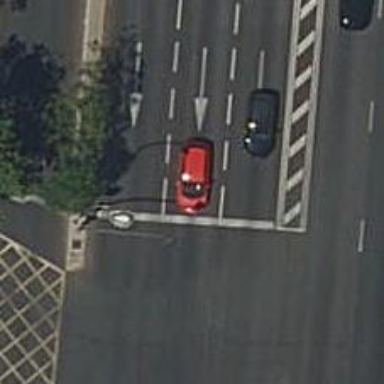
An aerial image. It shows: Road with traffic signals.